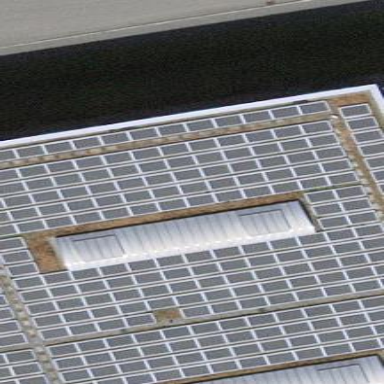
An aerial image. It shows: Solar photovoltaic panel generator.